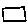
Label: square